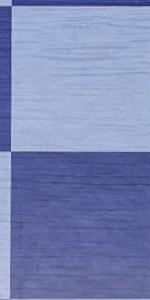
Label: Empty